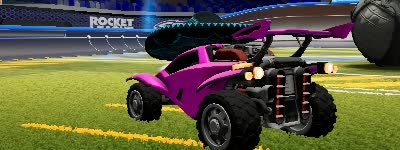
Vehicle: octane